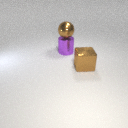
large purple metal cylinder below large brown metal sphere